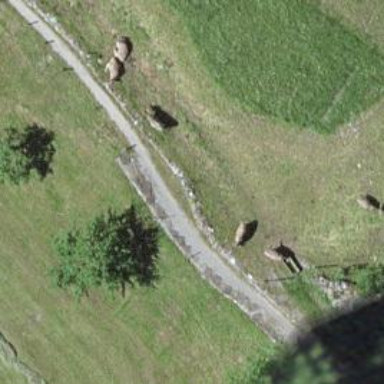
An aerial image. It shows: Dry stone wall barrier.